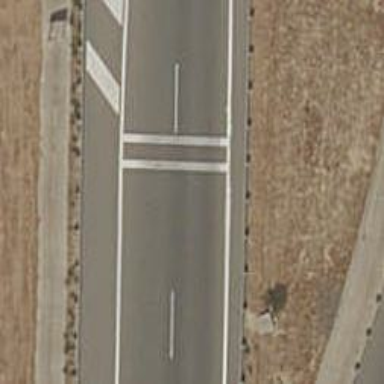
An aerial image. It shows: Traffic calming measure in place: rumble strips.